Question: I'm trying to get , but when I try to retrieve the connections I get a 401 unauthorized error.
in the official documentation says
> You must use an access token to make an <URL> on behalf
of a user You can now use this access_token to make API calls on behalf of this user by appending
"oauth2_access_token=access_token" at the end of the API call that you
wish to make.
The API call that I'm trying to do is the following
Error -->
<URL>
I have tried to do it with the following endpoint without any problems.
OK --> <URL>
this list of endpoints for the connections API are described here
<URL>
I just copied and pasted one endpoint from there, so the question is what's the problem with the endpoint for getting the connections? what am I missing?
EDIT:
for the preAuth Url I'm using
<URL>&scope=&state=&redirect_uri=
<URL>&redirect_uri=&client_id=&client_secret=
please find attached the login screen requesting the permissions

EDIT2:
Switched to https and worked like a charm!
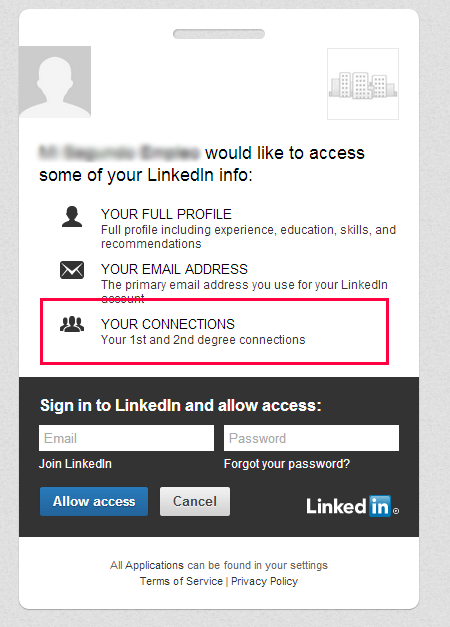
Answer: Access tokens are issued for a specific 'scope' that describes the extent of the permission you are requesting. When you start the authentication transaction, you add a specific parameter (called ) that requests the user to consent access to what you want (in this case their connections). If I remember correctly, in LinkedIn that is 'r_network'.
Check their documentation here: <URL>
So, your call is perfectly ok, but very likely your doesn't have enough privileges.